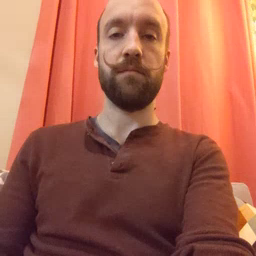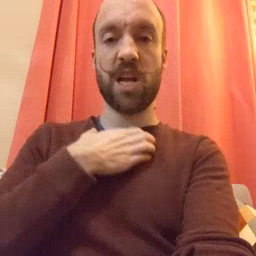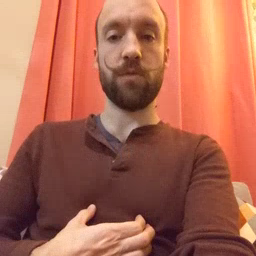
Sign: hungry